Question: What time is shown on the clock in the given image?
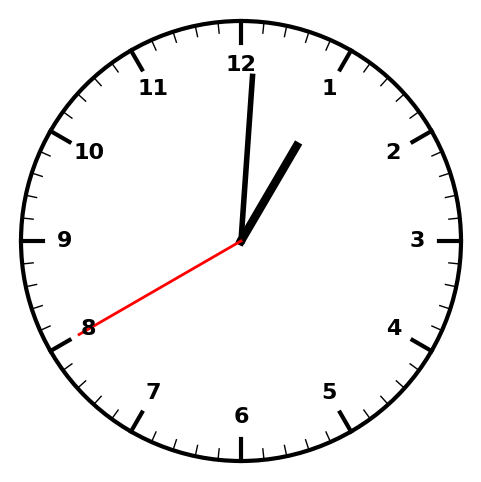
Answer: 01:00:40